Question: Count the number of objects in the diagram.
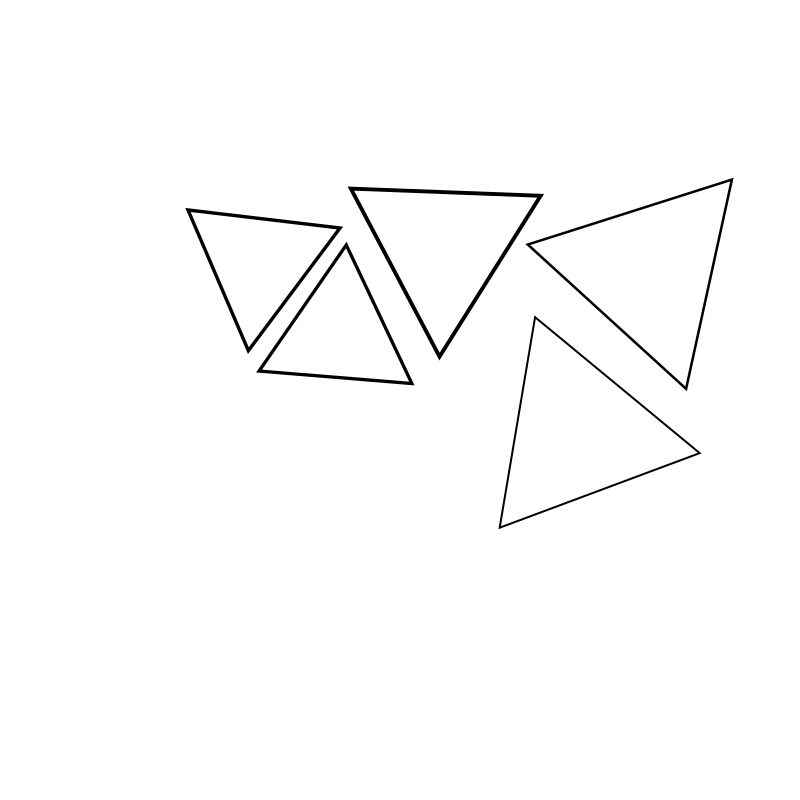
Answer: 5